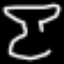
Label: hourglass